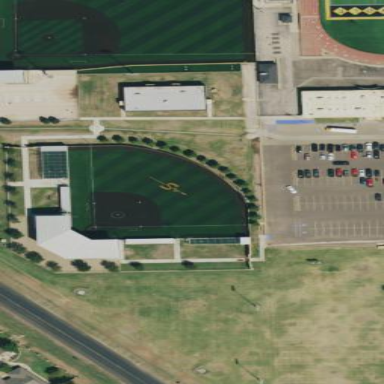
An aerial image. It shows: Chain-link fence surrounding baseball pitch.